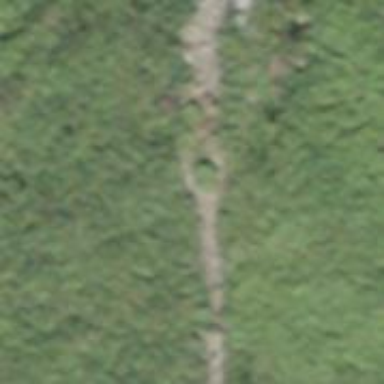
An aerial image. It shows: Path.